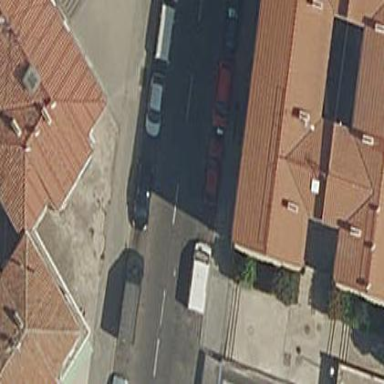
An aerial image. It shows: Apartment building with hipped roof.